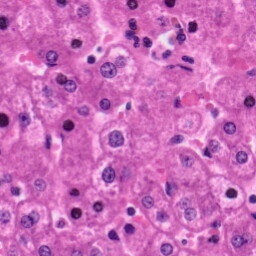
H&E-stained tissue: Liver